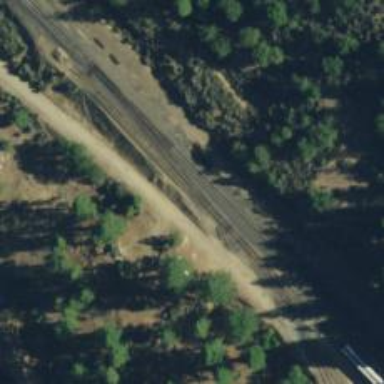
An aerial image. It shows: Railway siding with rails.